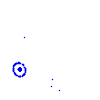
Particle: kaon